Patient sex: M
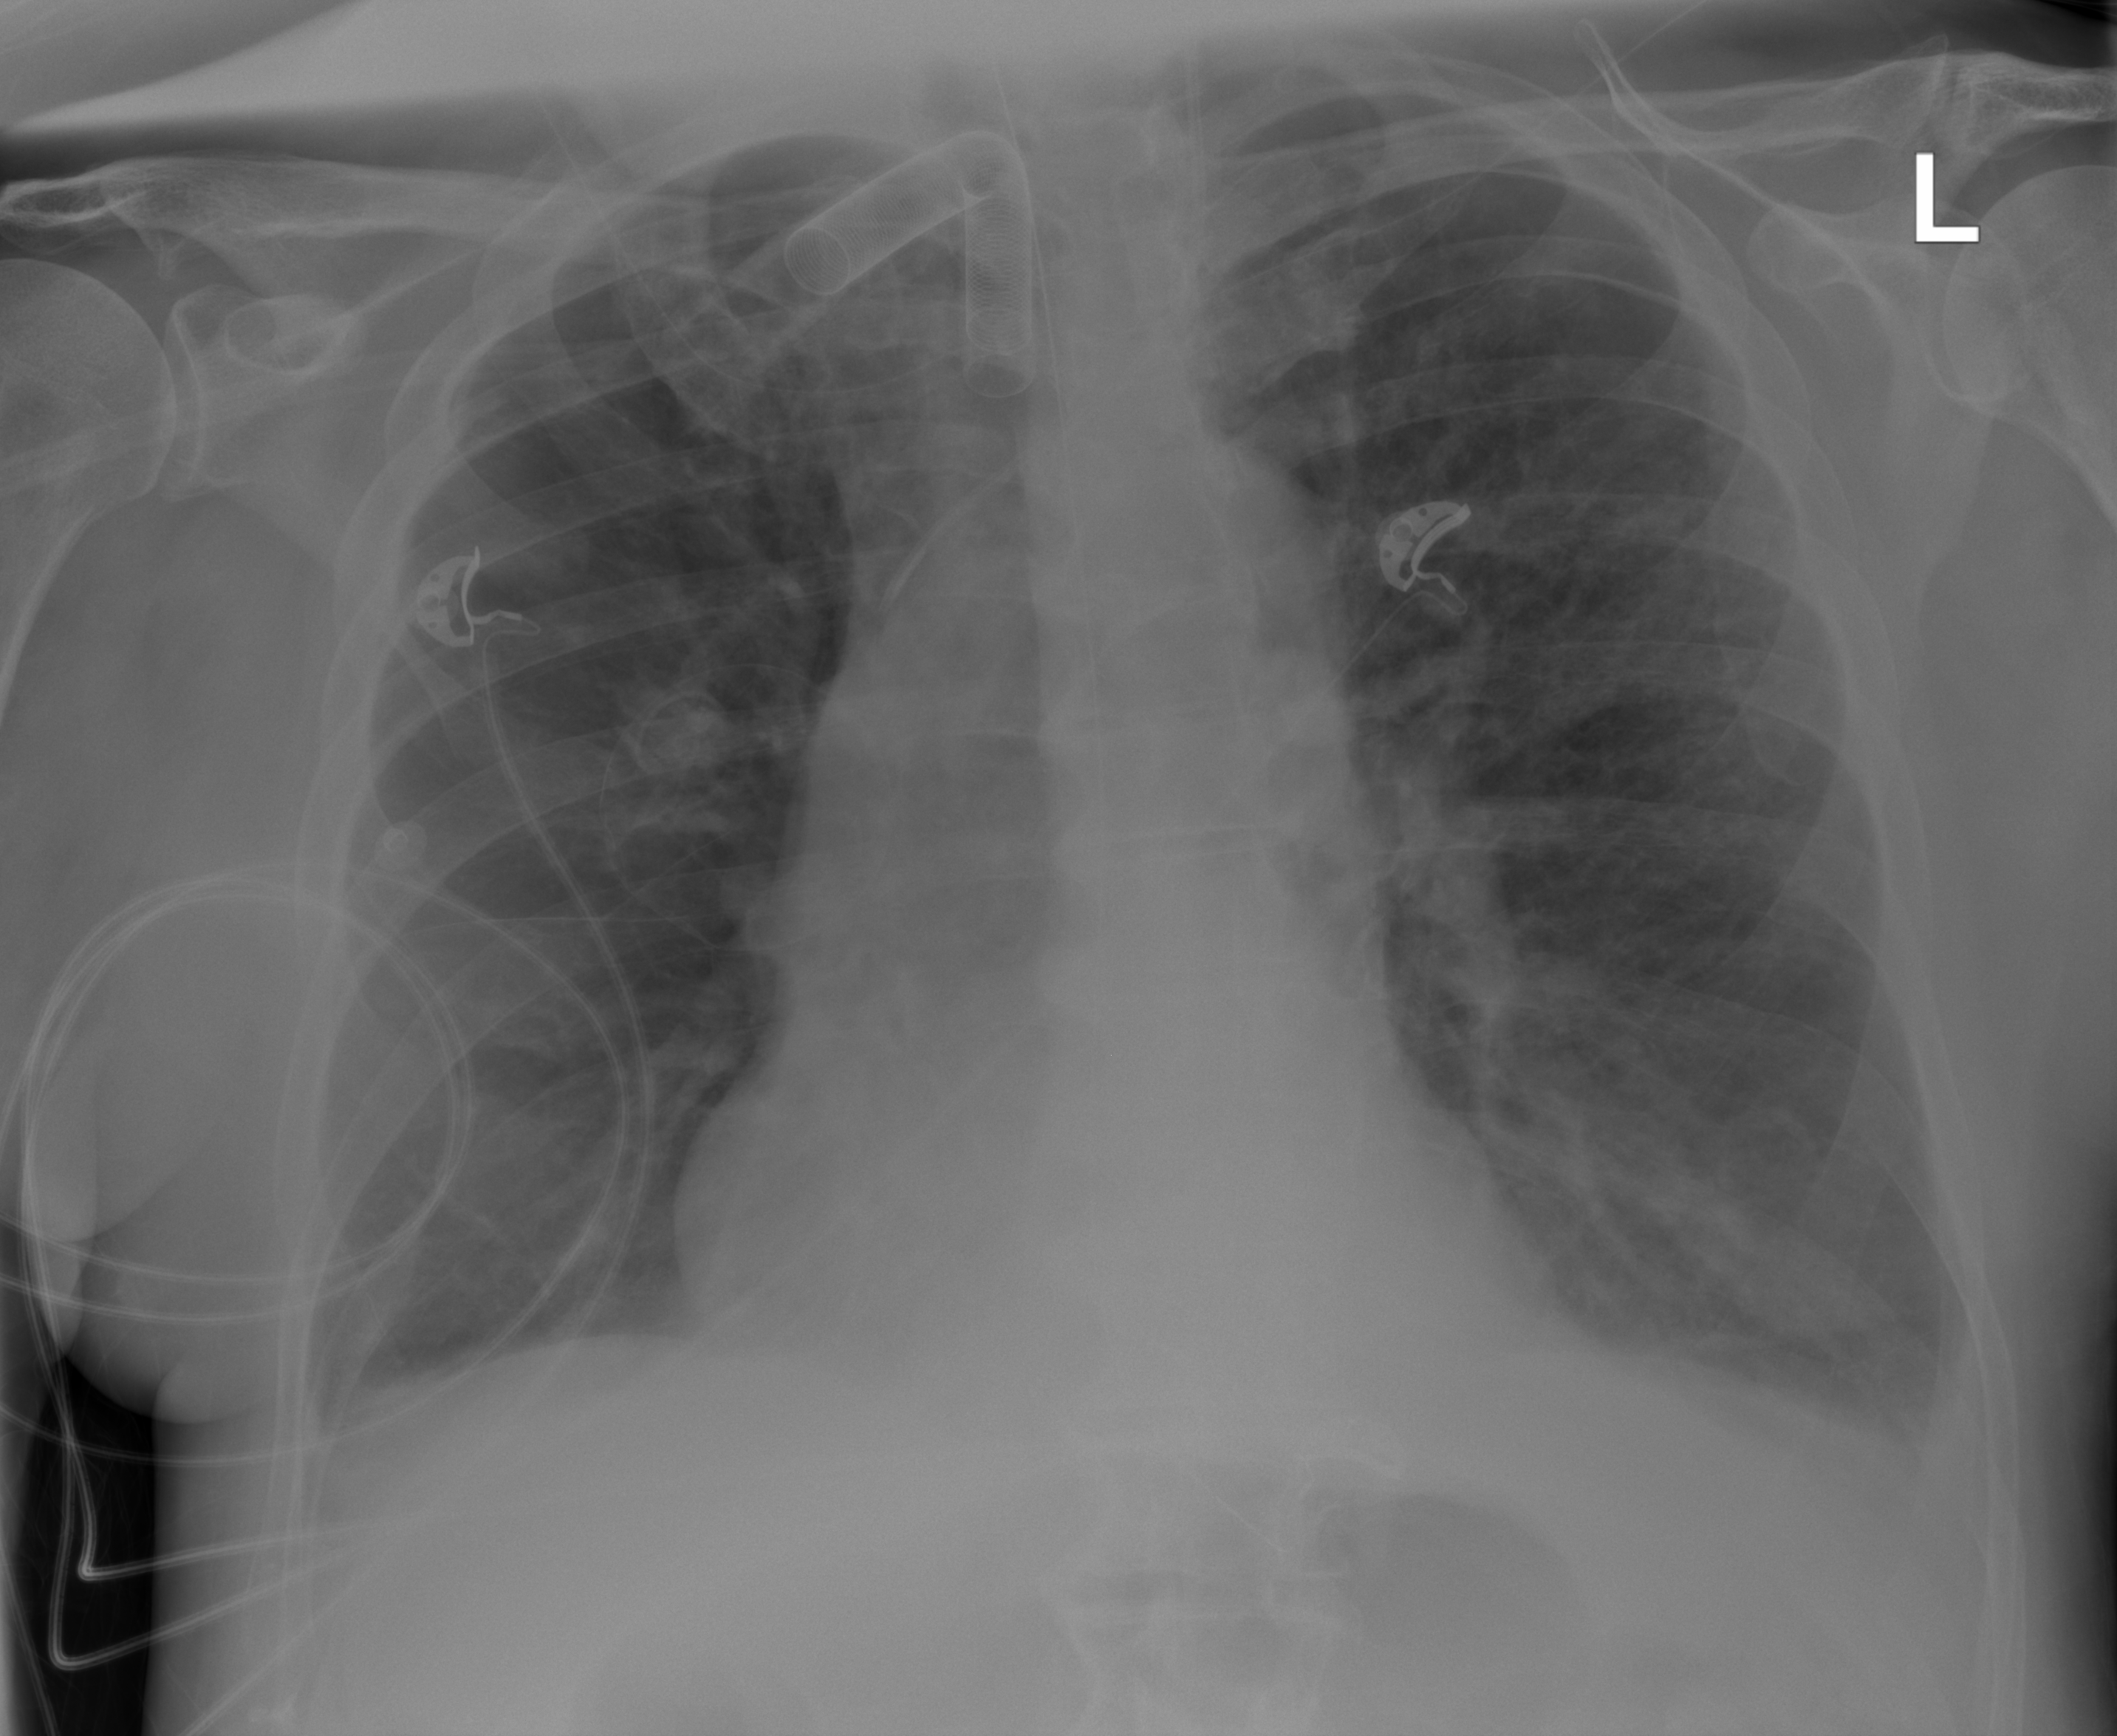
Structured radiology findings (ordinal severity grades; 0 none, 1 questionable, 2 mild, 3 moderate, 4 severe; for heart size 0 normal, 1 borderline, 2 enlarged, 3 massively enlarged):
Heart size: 0
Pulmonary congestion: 1
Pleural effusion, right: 2
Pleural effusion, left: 2
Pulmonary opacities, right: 0
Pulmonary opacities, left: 2
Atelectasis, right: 0
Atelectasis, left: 2